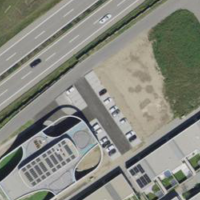
EUNIS habitat code: 57
Species observed at this site:
Phalacrocorax carbo
Phylloscopus collybita
Motacilla cinerea
Actitis hypoleucos
Cyanistes caeruleus
Anas platyrhynchos
Mergus merganser
Milvus milvus
Turdus viscivorus
Buteo buteo
Columba palumbus